Field crop: tomato
Growth stage: 1
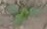
Species: solanum